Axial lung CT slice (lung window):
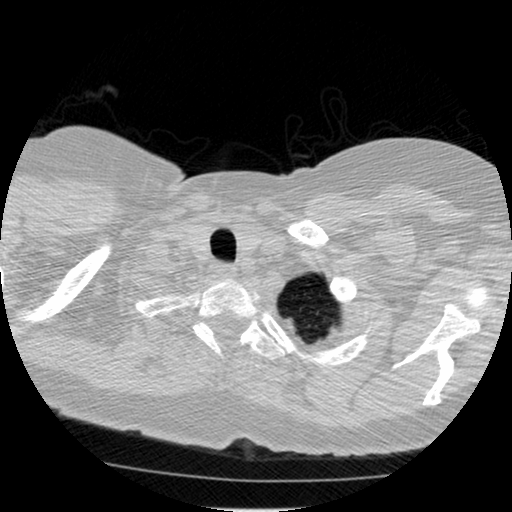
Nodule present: no